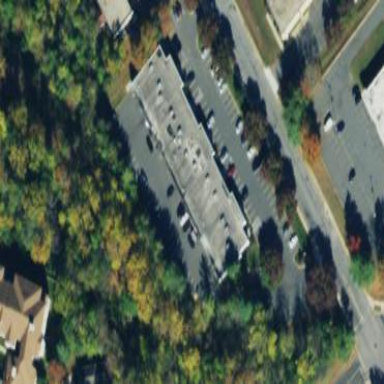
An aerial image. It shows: Commercial building.